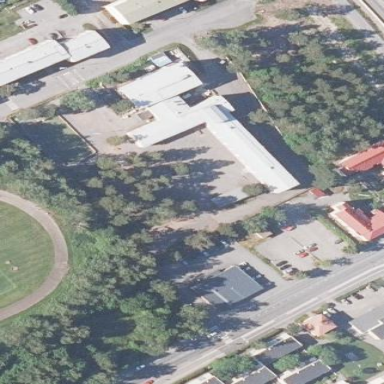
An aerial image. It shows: School building.